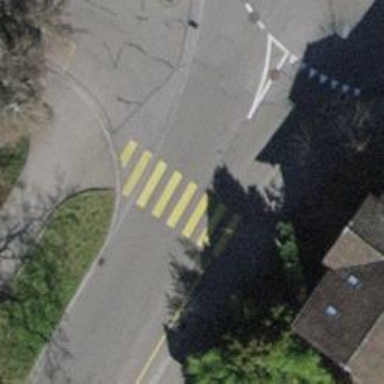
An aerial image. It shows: Uncontrolled zebra crossing with zebra markings.